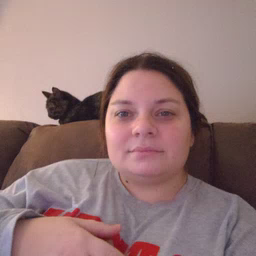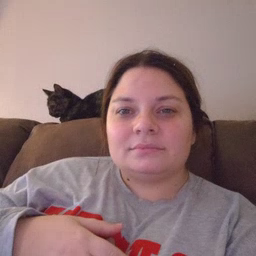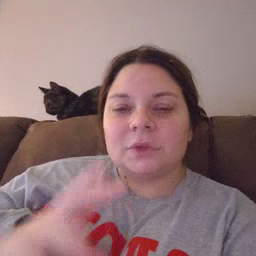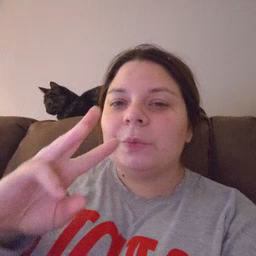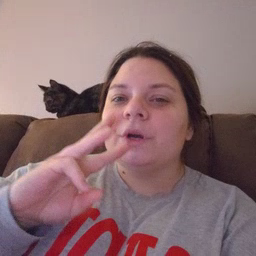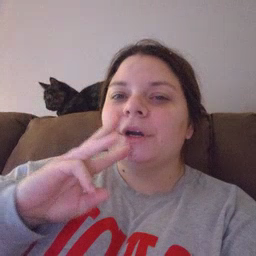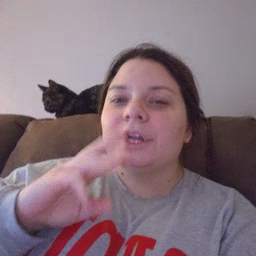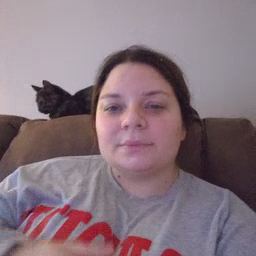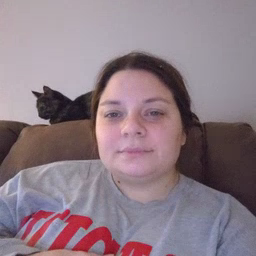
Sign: water